Aerial crown-view tile of a tropical tree (Barro Colorado Island, Panama), acquired 20250512:
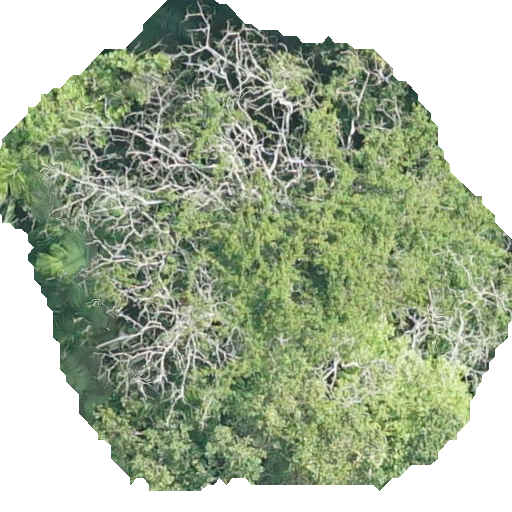
Species: Dipteryx oleifera
GBIF accepted scientific name: Dipteryx oleifera
Crown area: 270.567 m²